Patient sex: F
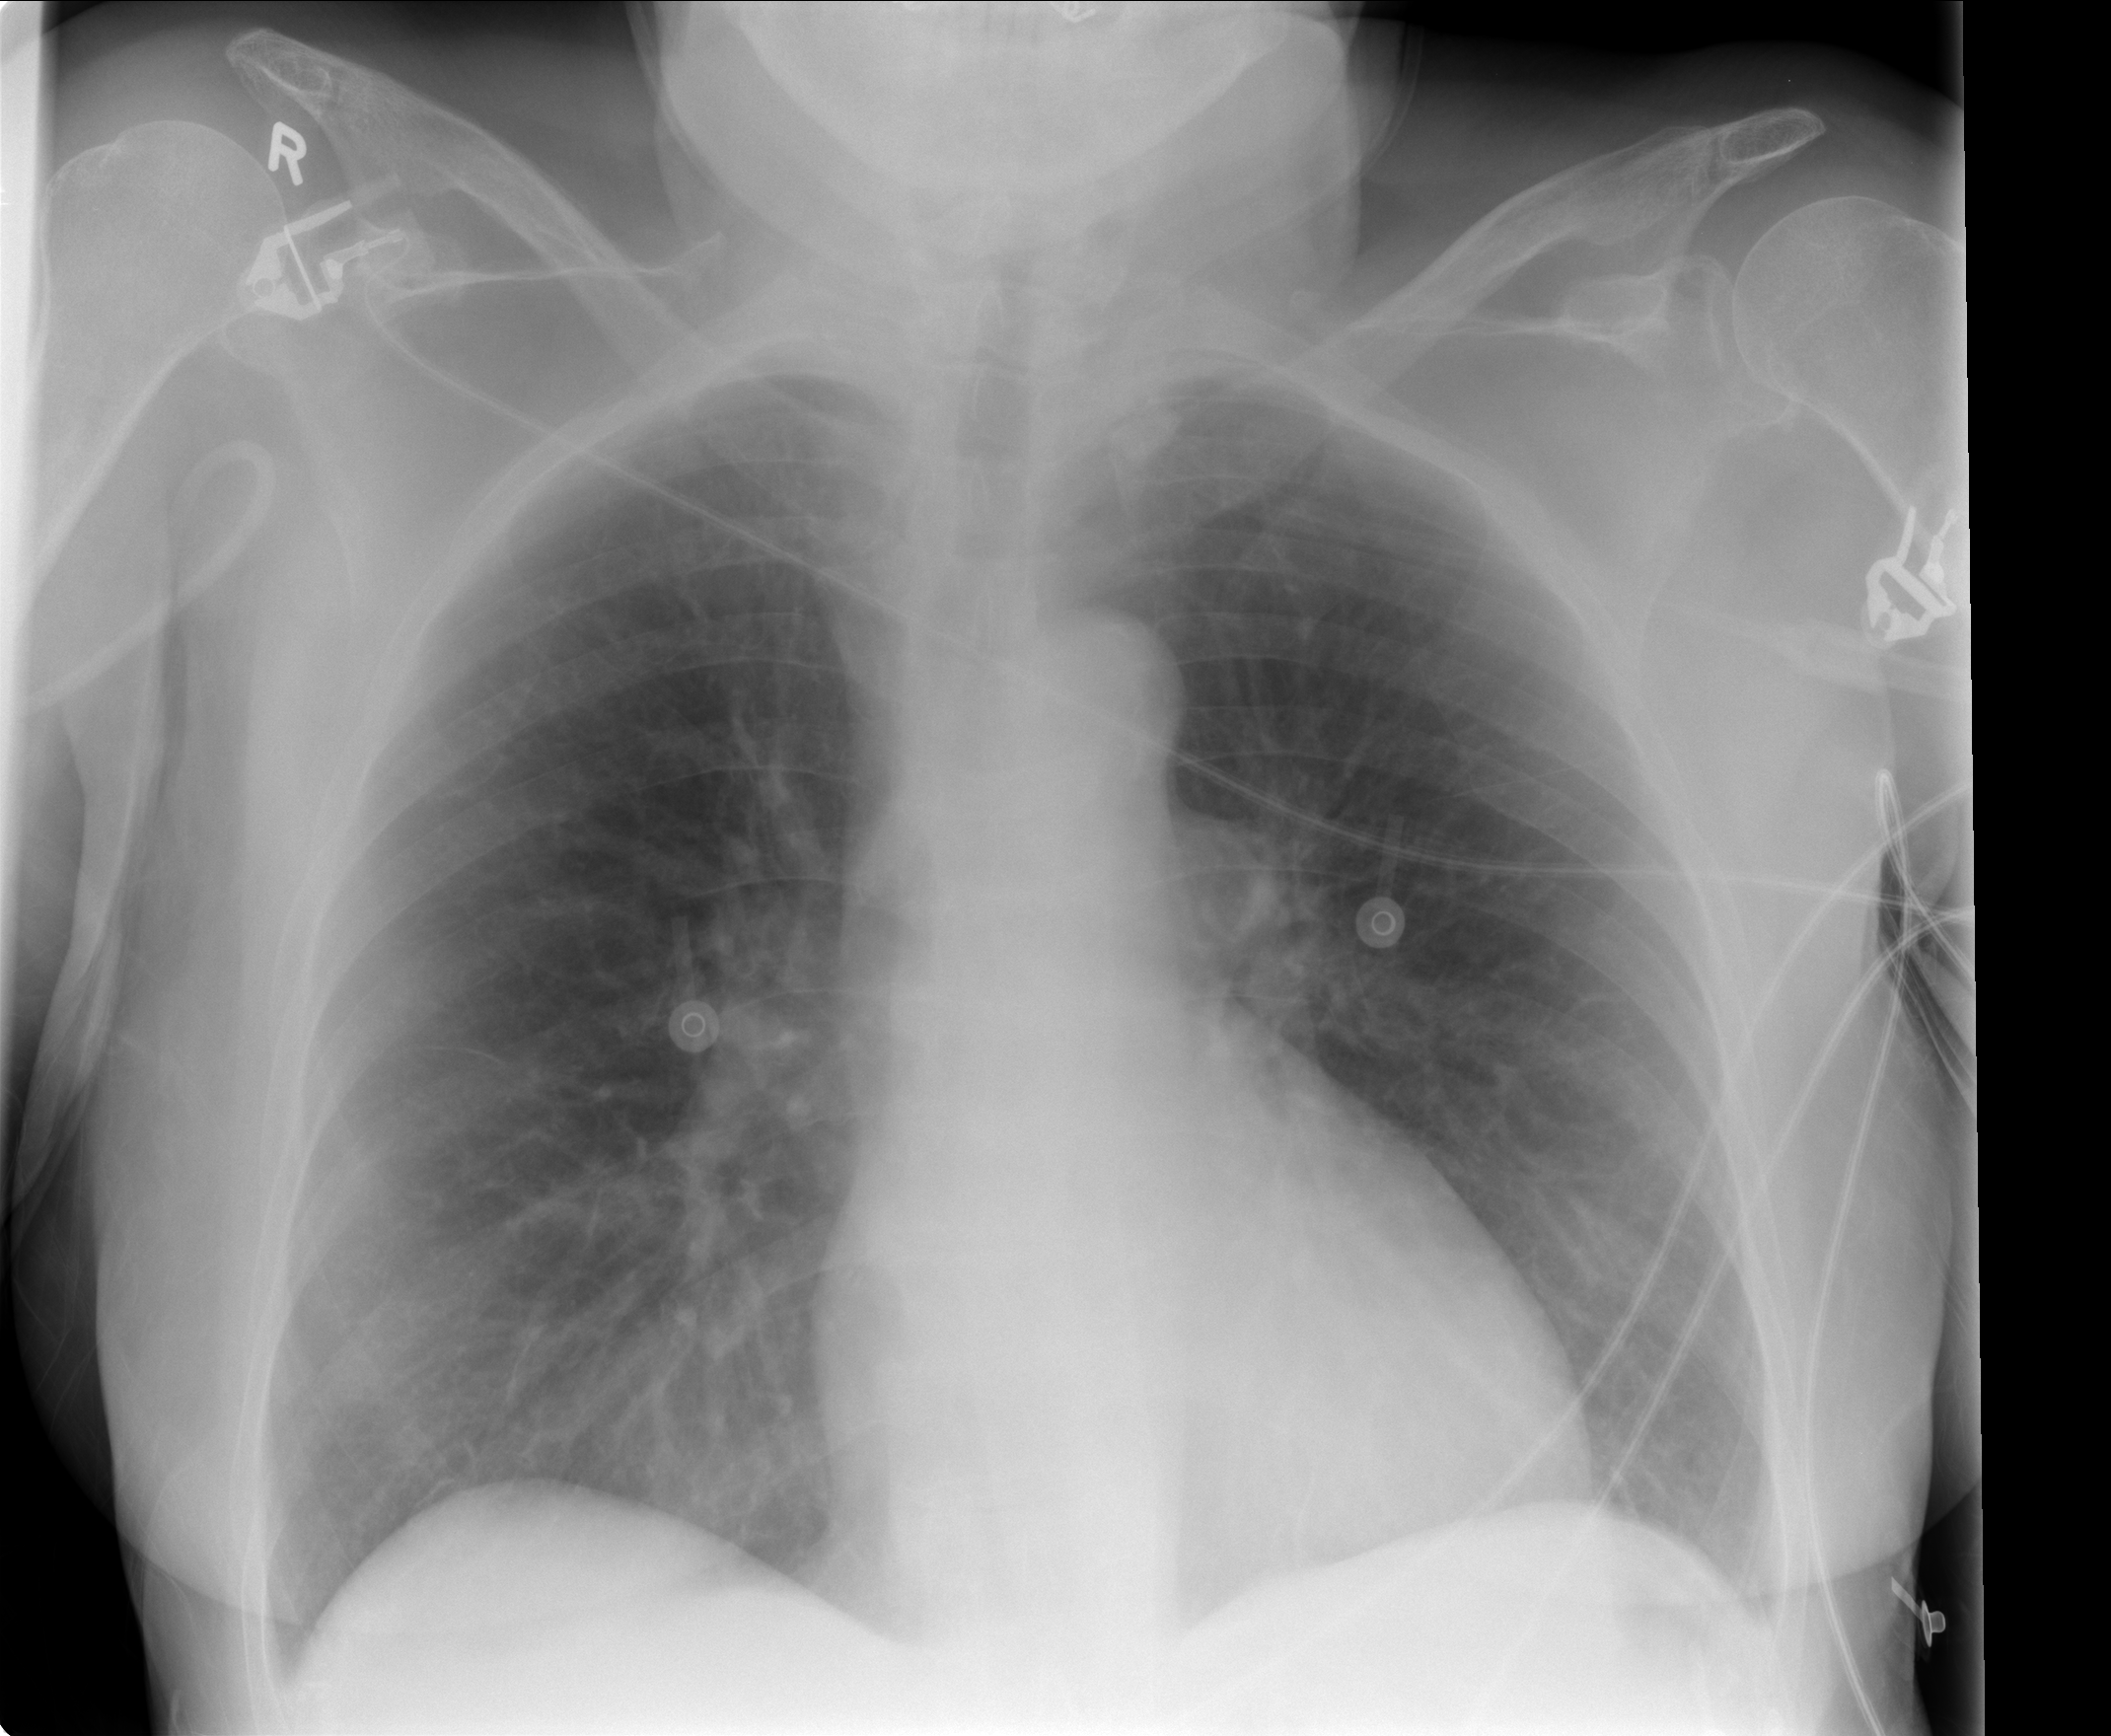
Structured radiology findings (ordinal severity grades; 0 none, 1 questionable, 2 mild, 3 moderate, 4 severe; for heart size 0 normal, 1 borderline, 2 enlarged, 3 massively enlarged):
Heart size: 2
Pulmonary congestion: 0
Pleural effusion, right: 0
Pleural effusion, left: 0
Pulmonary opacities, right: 0
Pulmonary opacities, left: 0
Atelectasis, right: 2
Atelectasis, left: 0